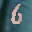
Label: 6